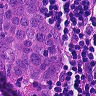
Metastatic tissue present: yes